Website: ulta-beauty
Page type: payment
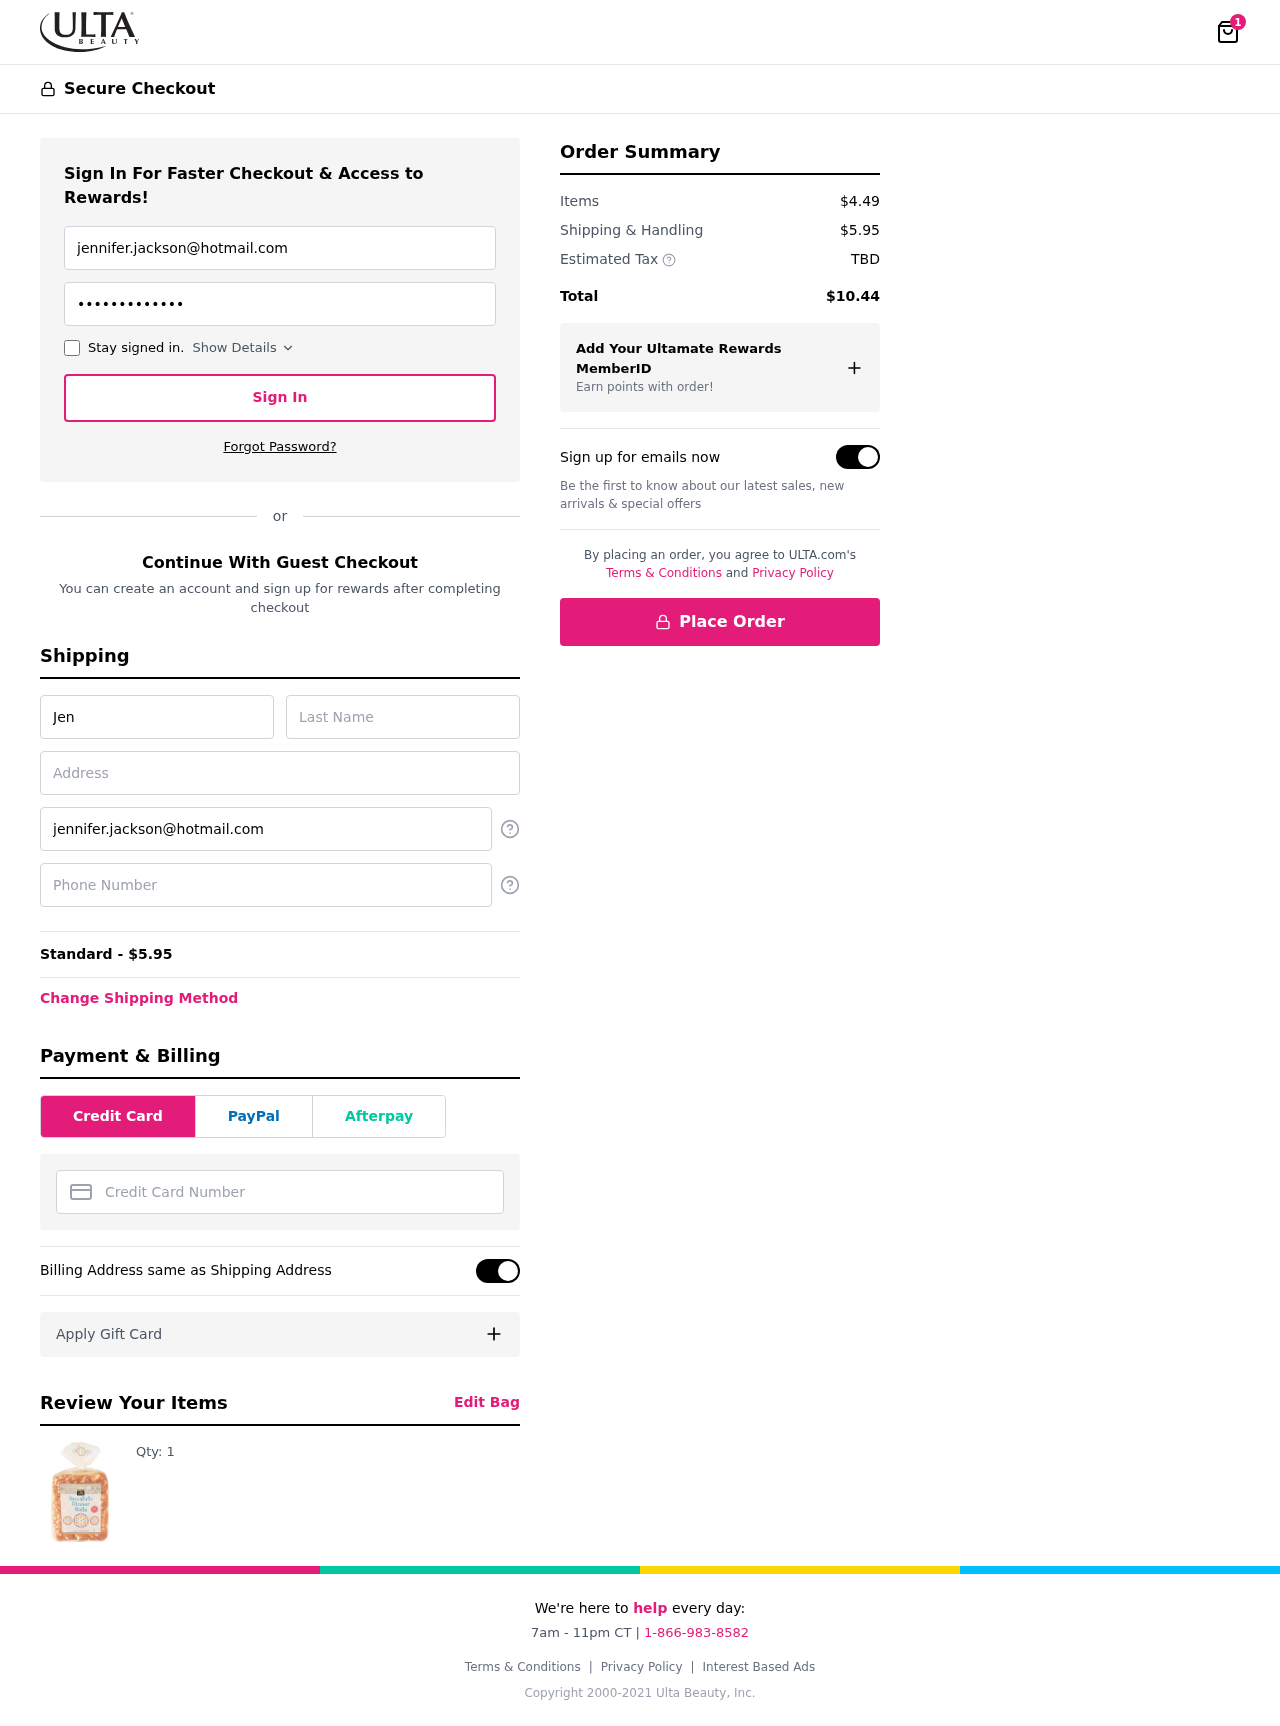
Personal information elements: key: PII_CARD_NUMBER
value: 2226 9329 1293 7693
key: PII_EMAIL
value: jennifer.jackson@hotmail.com
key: PII_FIRSTNAME
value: Jennifer
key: PII_LASTNAME
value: Jackson
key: PII_PHONE
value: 3302233442
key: PII_STREET
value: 2562 Brown Pines
Product elements: key: PRODUCT1_QUANTITY
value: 1
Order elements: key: ORDER_NUM_ITEMS
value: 1
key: ORDER_SHIPPING_COST
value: $5.95
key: ORDER_SHIPPING_COST
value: Standard - $5.95
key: ORDER_SUBTOTAL
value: $4.49
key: ORDER_TAX
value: TBD
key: ORDER_TOTAL
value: $10.44